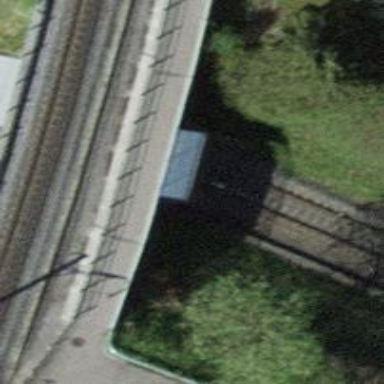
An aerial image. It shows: Single railway track with electrification through contact line.